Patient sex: F
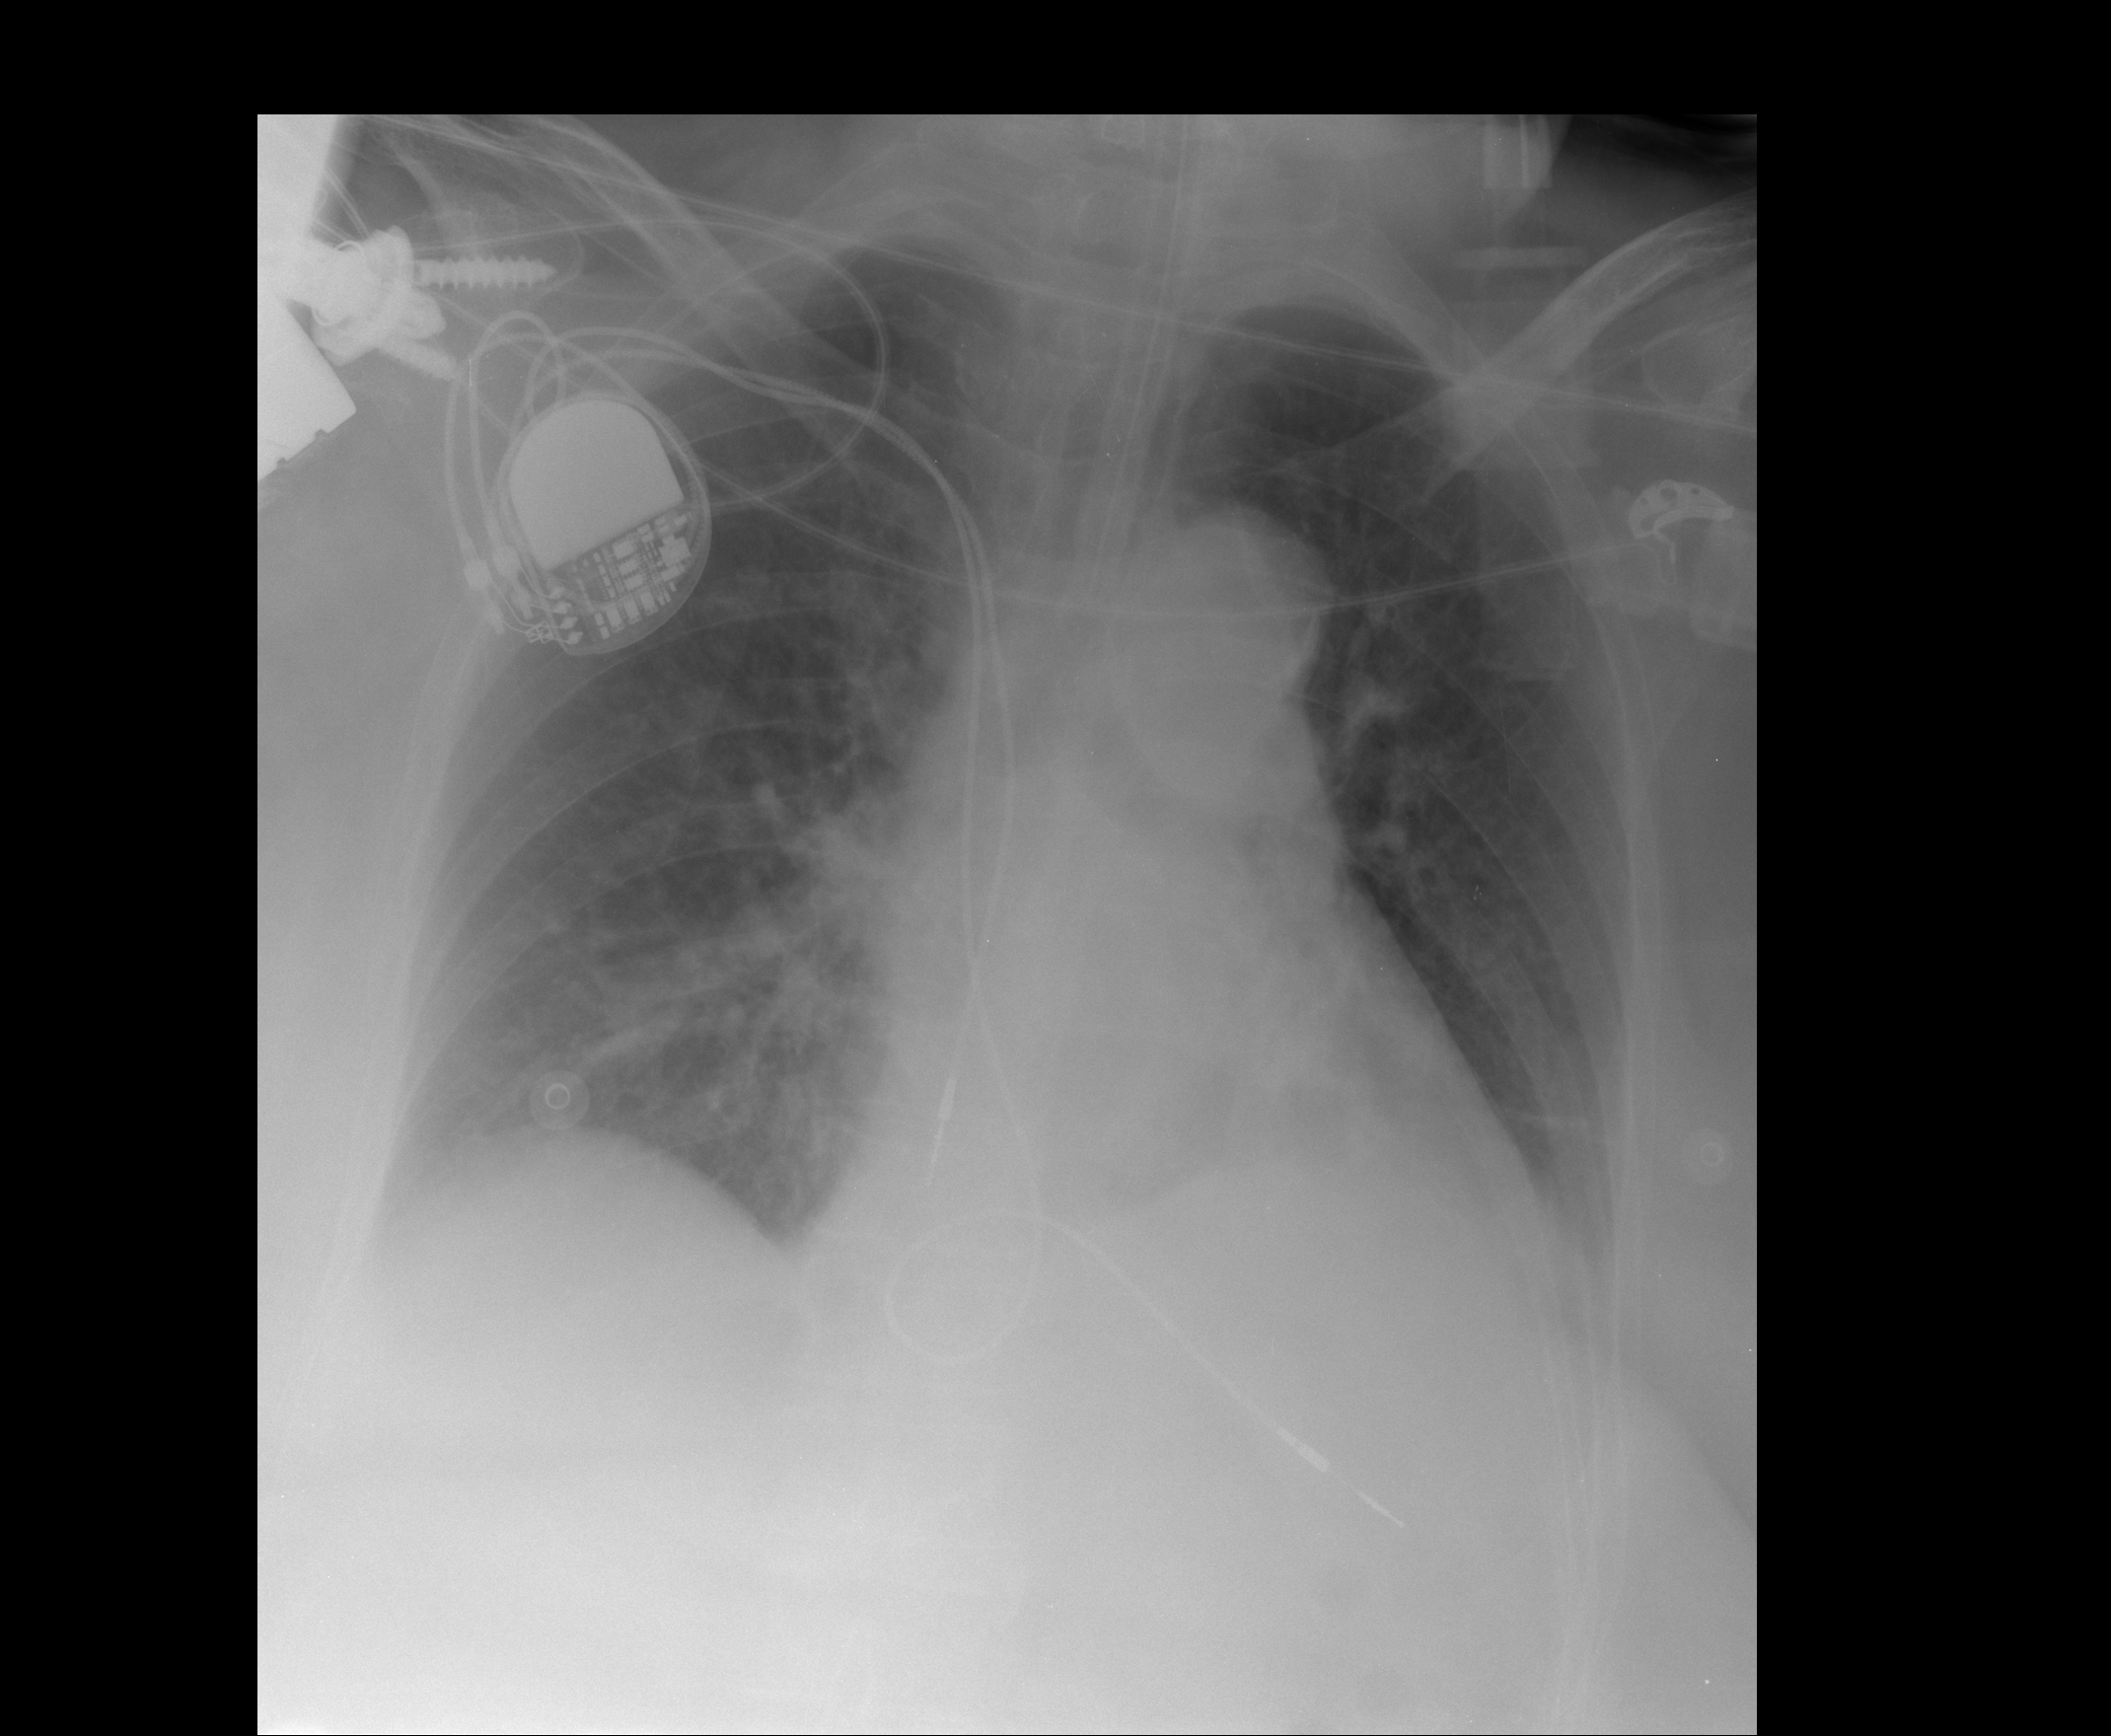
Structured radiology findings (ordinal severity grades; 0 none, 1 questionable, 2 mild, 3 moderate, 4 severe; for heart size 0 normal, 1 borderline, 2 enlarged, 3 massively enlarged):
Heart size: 2
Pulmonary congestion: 2
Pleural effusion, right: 2
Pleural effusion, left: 2
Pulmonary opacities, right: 2
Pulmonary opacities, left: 1
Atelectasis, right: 2
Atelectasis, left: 2